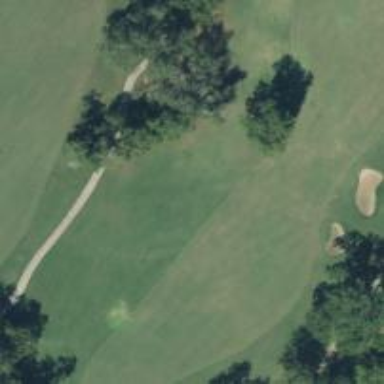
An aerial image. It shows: Grassy area designated as golf fairway.